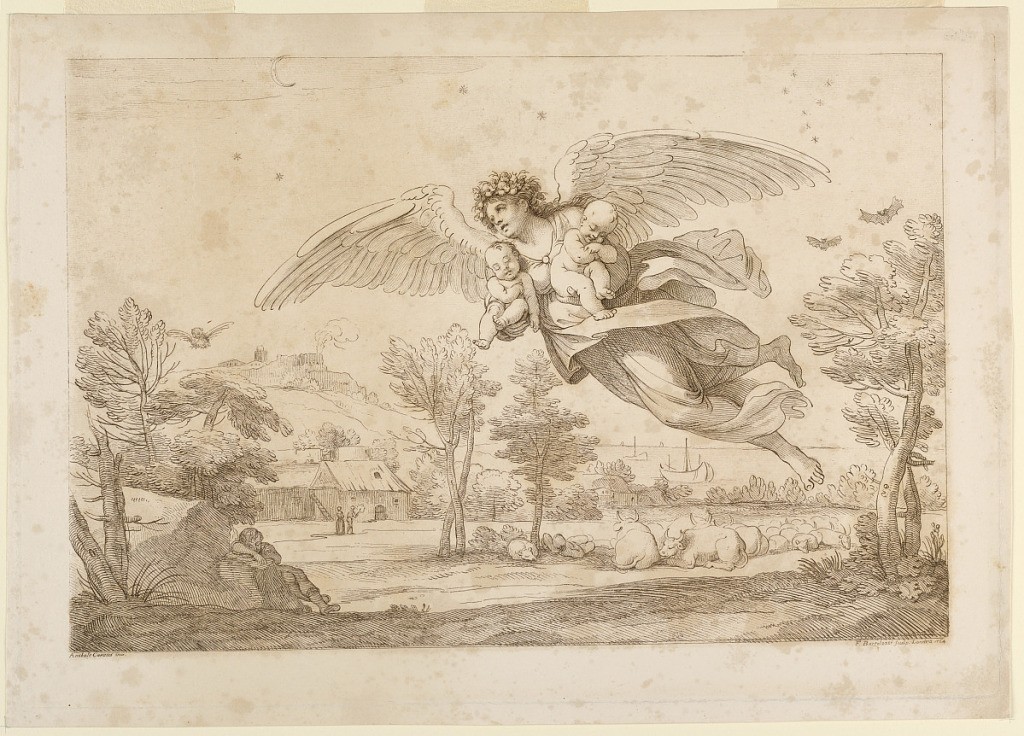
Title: Angel with Two Children in Her Arms
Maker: Francesco Bartolozzi, Italian, active England, 1727–1815
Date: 1764
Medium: Engraving in brown ink on white paper
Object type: Print
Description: An angel flying over a landscape, sleeping cattle at right, with ships beyond; sleeping man at left, with farms beyond. Man has a small child in each arm.